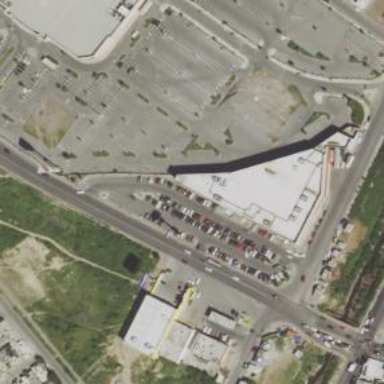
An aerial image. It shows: Supermarket located in building.